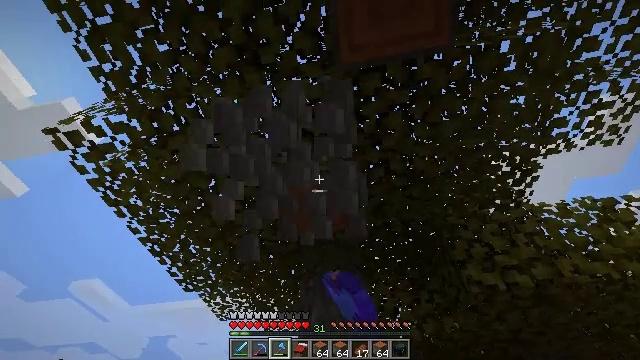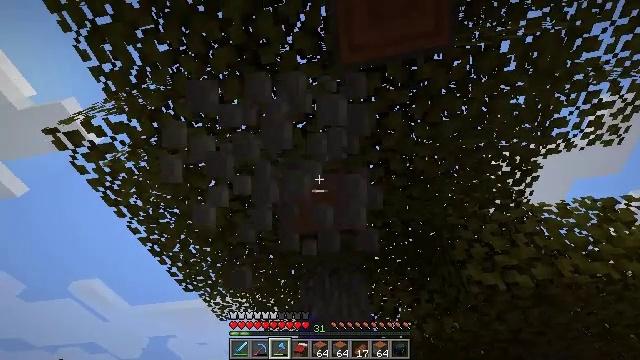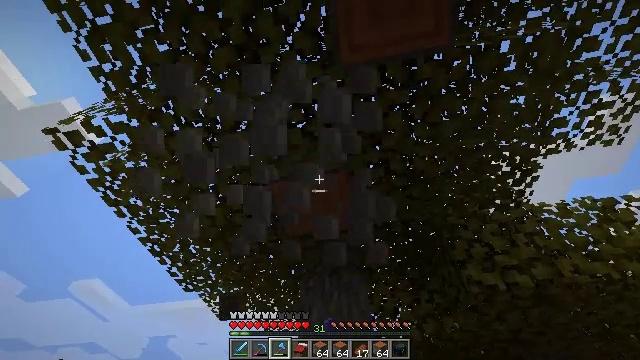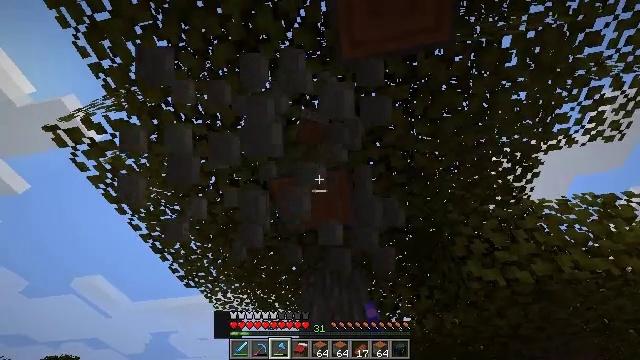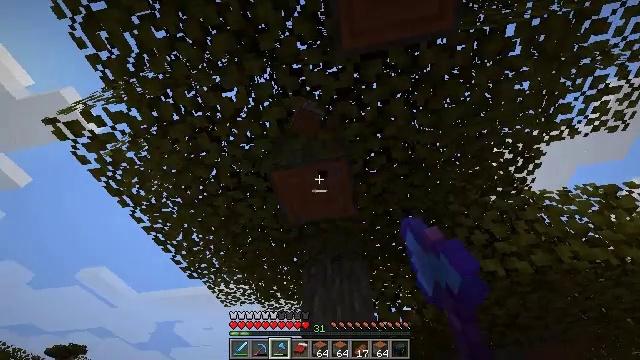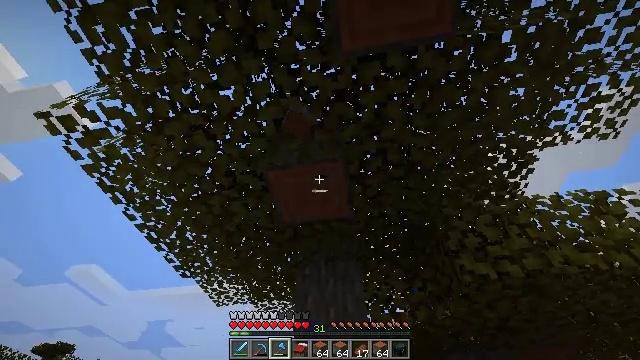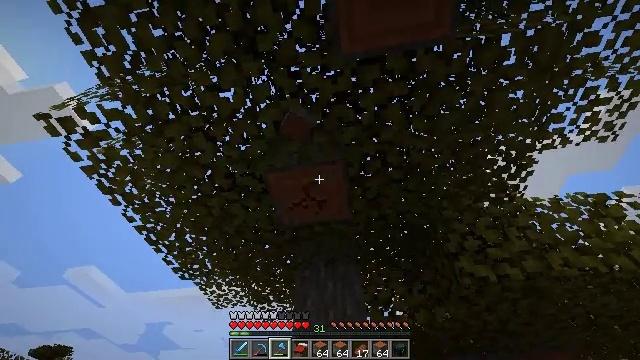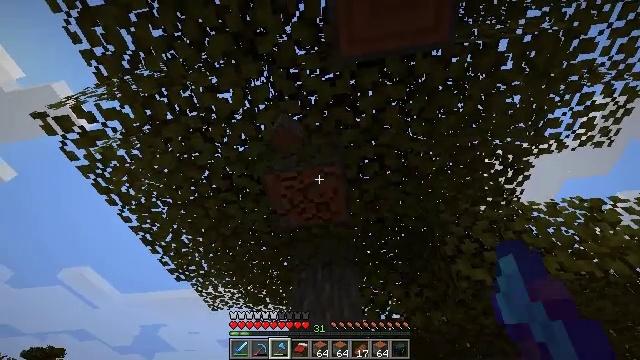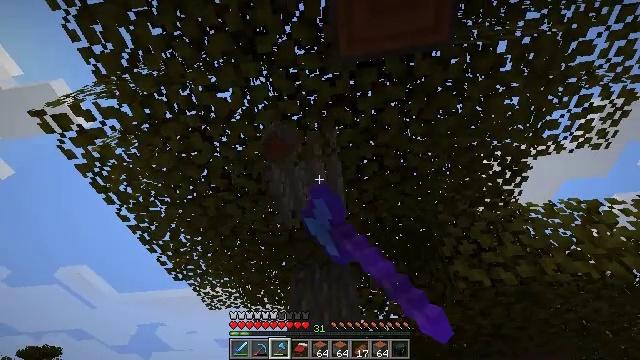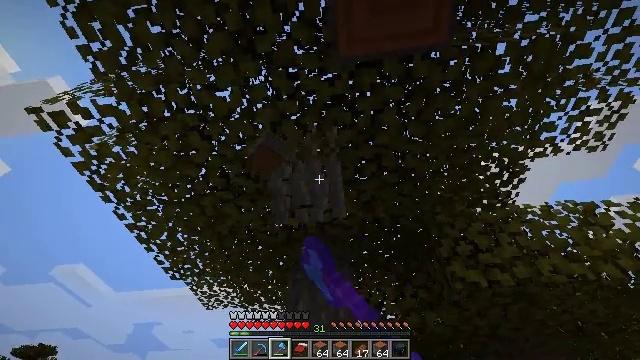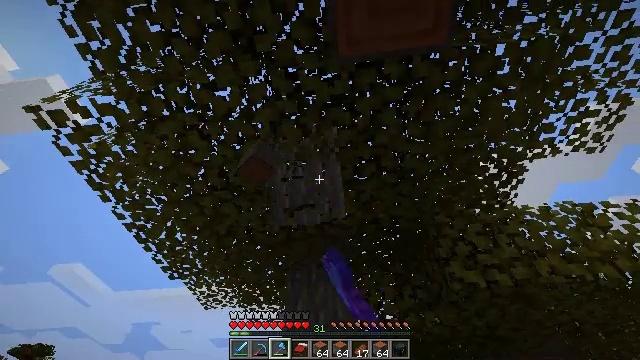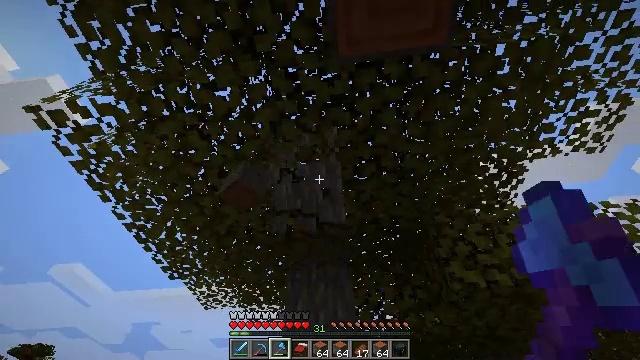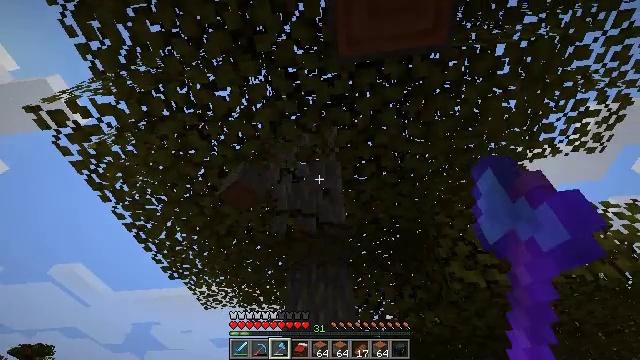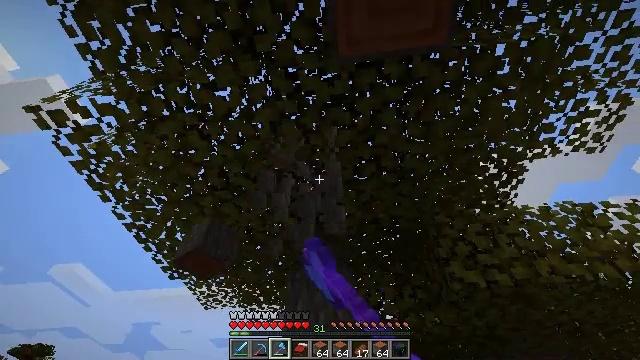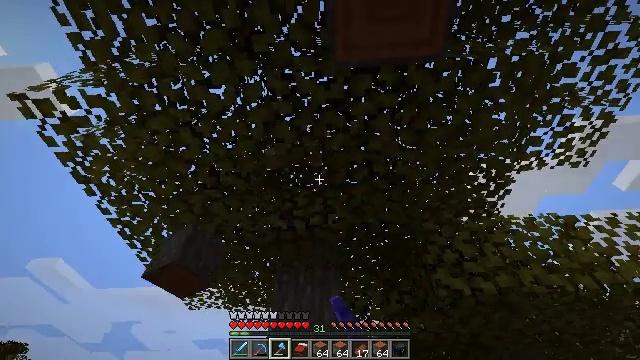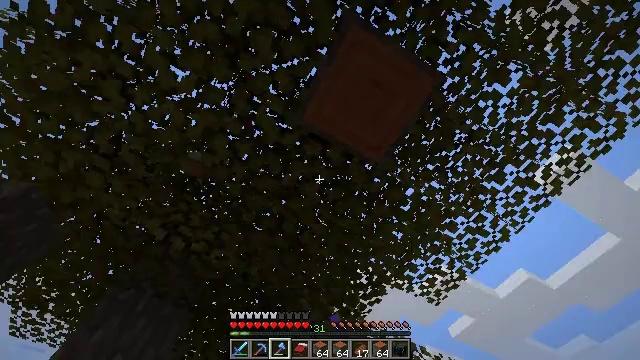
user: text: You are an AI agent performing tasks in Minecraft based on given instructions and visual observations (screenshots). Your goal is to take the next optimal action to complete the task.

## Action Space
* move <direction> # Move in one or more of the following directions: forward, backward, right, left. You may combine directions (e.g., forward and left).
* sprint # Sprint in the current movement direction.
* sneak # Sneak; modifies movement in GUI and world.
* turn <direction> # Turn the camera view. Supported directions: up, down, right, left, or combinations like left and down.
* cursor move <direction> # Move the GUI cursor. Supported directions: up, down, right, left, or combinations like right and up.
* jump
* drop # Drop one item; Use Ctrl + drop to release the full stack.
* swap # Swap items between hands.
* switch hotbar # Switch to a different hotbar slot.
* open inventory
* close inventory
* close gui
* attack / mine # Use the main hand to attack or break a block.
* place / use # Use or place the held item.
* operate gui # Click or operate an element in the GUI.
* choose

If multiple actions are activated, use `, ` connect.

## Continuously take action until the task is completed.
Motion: motion action
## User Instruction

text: Collect acacia logs by breaking the tree.
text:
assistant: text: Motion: attack / mine
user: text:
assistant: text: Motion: attack / mine
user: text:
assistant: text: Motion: attack / mine
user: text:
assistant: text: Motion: turn down
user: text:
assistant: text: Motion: turn right
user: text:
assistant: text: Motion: attack / mine
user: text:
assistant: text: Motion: attack / mine
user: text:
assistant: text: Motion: attack / mine
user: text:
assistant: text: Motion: attack / mine
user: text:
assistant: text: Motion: attack / mine
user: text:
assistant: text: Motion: attack / mine
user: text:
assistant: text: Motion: attack / mine
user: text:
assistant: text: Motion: attack / mine
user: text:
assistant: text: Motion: turn right
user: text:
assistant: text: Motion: turn right and up
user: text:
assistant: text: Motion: turn right and up
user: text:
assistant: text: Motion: turn right and up
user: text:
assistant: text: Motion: turn right
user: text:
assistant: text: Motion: turn right and down
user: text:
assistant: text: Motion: turn right, attack / mine
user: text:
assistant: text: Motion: attack / mine
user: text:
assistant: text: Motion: attack / mine
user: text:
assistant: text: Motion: attack / mine
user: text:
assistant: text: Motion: attack / mine
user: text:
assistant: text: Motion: attack / mine
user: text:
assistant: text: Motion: attack / mine
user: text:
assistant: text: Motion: attack / mine
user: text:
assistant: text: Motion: attack / mine
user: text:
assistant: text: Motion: turn left
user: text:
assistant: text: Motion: no_op